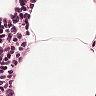
Metastatic tissue present: no